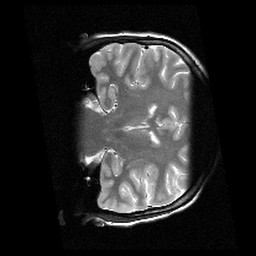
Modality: T2w
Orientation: coronal
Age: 18
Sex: female
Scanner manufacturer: siemens
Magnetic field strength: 3 T
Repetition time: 6.26 s
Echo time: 0.064 s